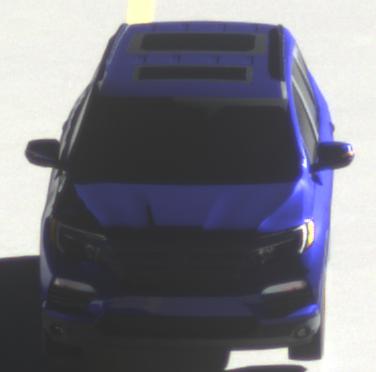
Make: Honda
Model: Pilot
Detailed model: 3
Model produced from: 2015
Model produced until: 2022
Doors: 5
Color: blue
Road condition: wet road
Daytime: morning or afternoon
Contrast: high contrast